A spectrogram of one vibration snapshot from a rotating bearing is shown (time on one axis, frequency on the other). Based on the visible evidence, which condition applies: normal, inner_race, outer_race, ball?
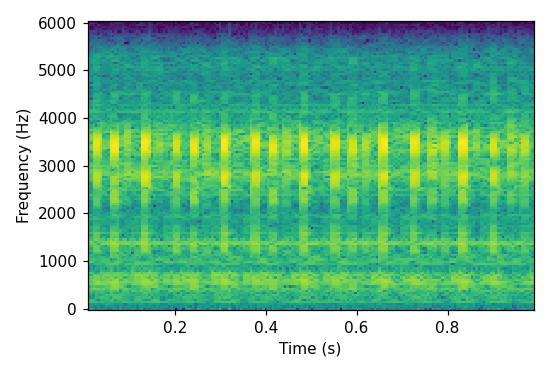
Answer: outer_race